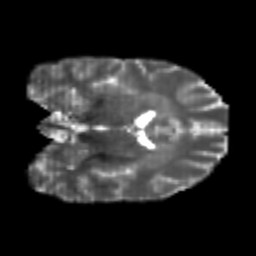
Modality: T2w
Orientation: coronal
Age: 22
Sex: male
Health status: healthy
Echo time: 0.074 s